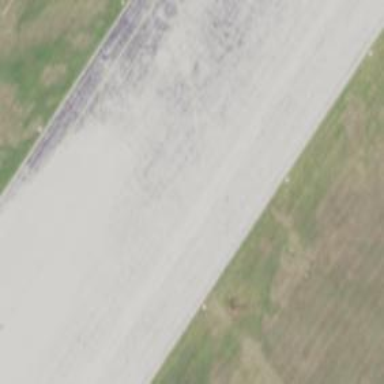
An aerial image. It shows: Image of taxiway at airport.